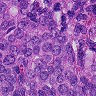
Metastatic tissue present: yes